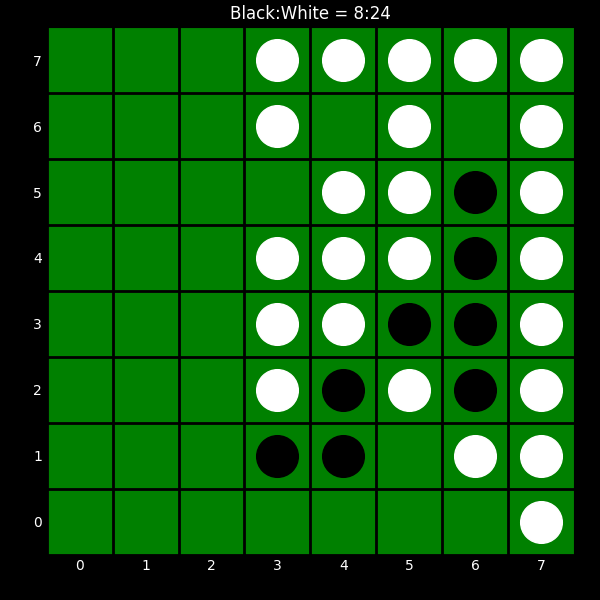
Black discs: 8
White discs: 24